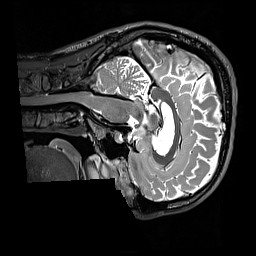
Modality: T2w
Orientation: sagittal
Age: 28
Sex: male
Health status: healthy
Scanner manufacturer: siemens
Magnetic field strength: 3 T
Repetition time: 3.2 s
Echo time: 0.568 s